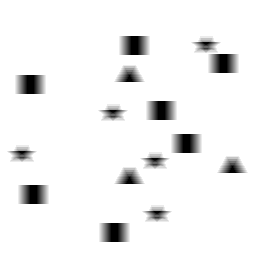
Squares: 7
Triangles: 3
Stars: 5
Total shapes: 15